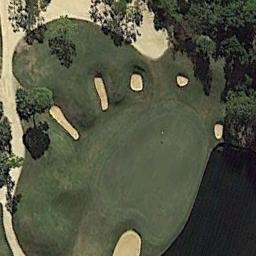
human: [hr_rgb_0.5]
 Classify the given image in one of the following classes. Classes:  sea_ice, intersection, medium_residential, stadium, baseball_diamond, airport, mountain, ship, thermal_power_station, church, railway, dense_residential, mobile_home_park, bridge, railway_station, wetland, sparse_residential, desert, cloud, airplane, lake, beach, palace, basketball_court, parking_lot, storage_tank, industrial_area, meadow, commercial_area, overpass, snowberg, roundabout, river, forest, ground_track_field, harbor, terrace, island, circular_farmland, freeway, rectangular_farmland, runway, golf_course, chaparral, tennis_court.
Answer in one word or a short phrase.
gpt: golf_course